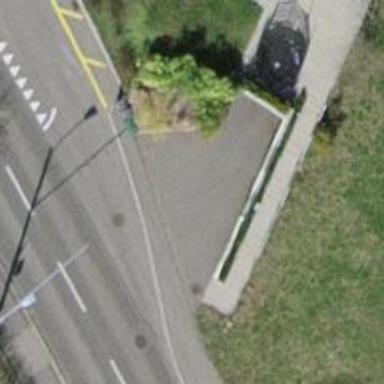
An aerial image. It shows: Unmarked crossing with traffic calming table on the road.